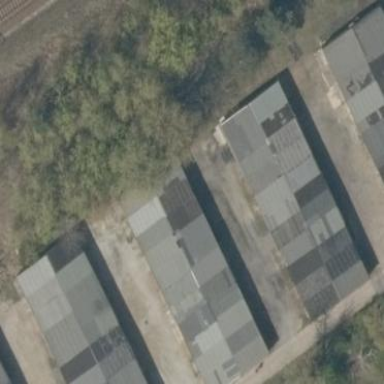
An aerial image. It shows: Group of garages.